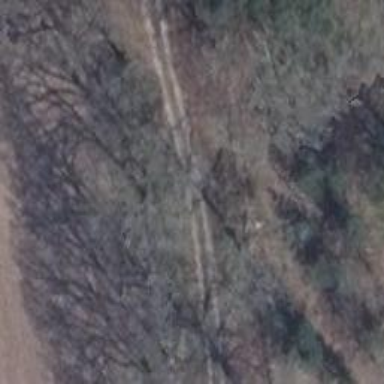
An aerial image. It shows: Sandy track road.